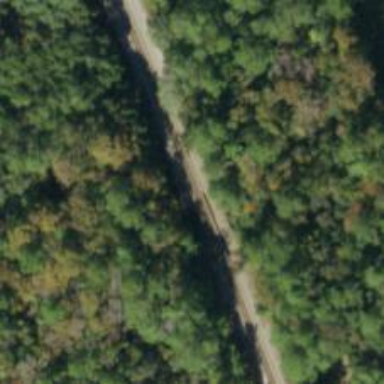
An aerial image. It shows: Railway bridge.